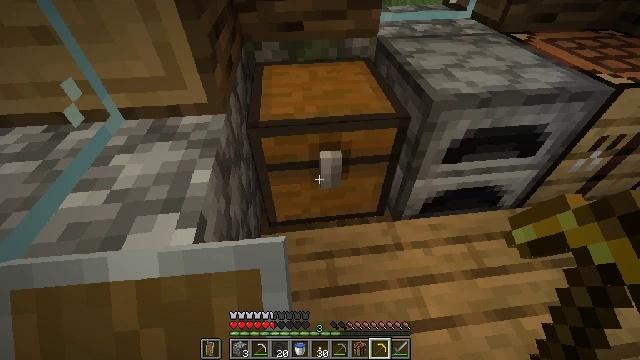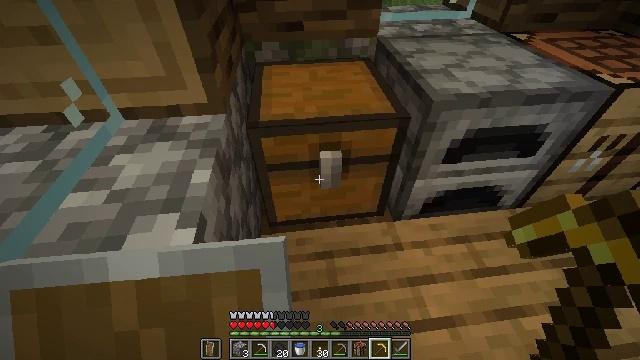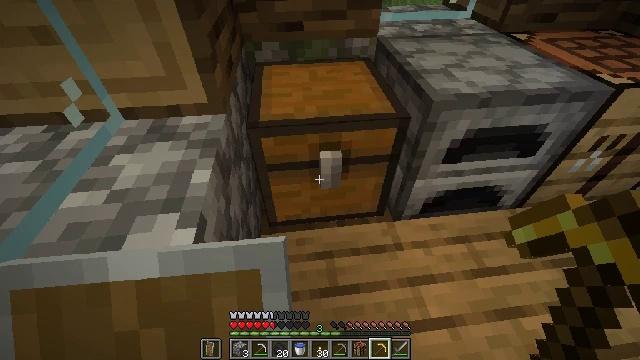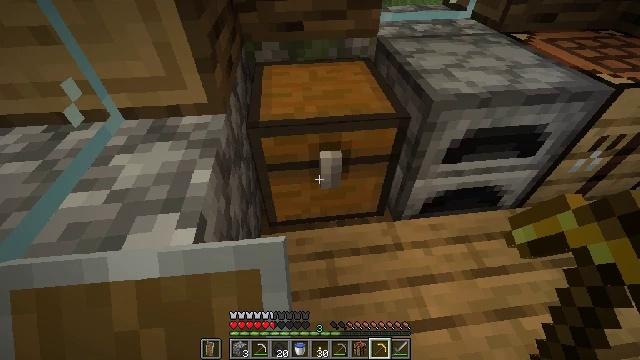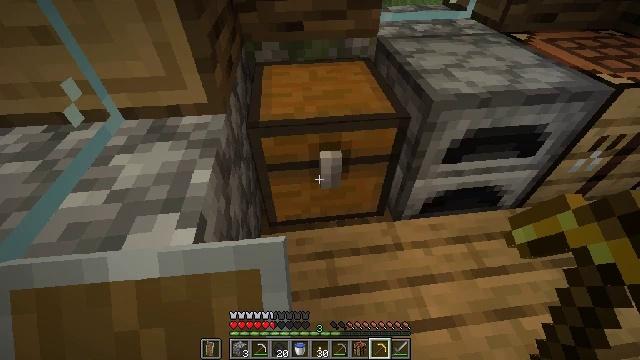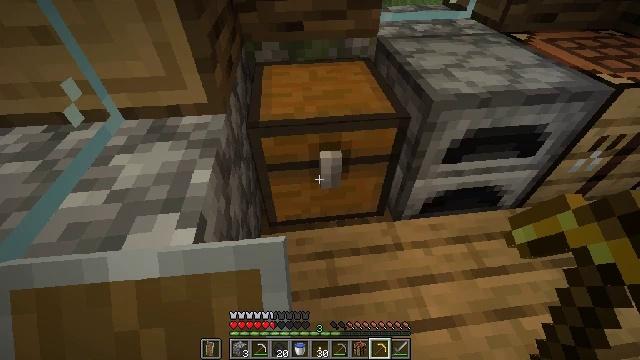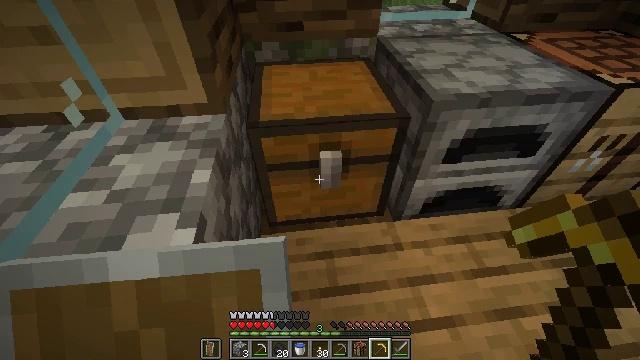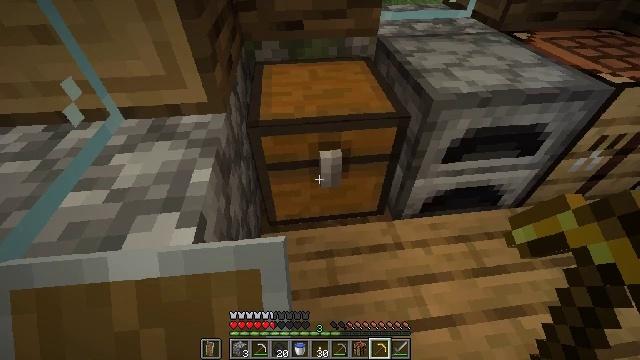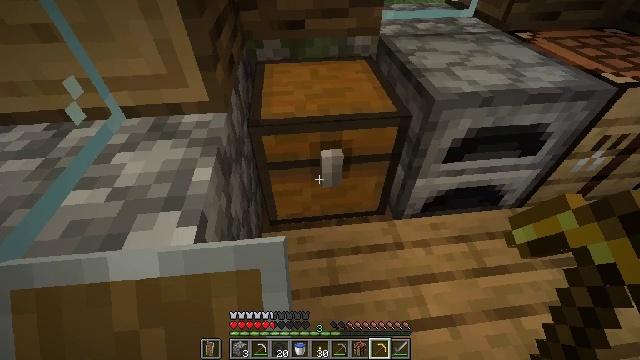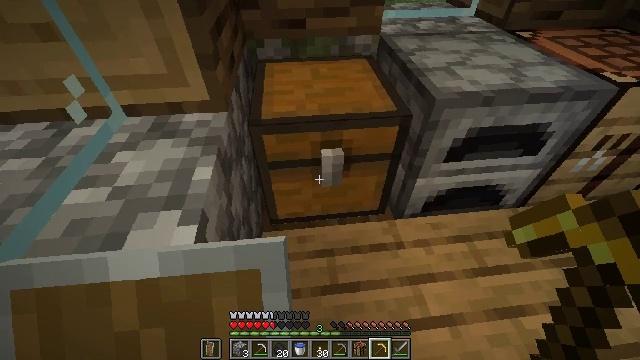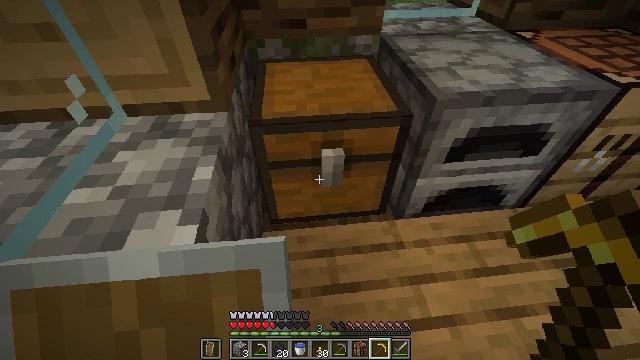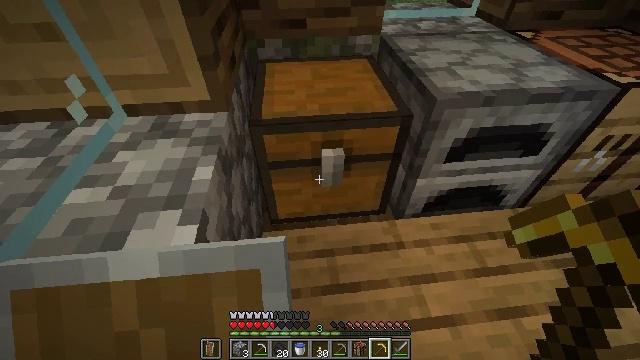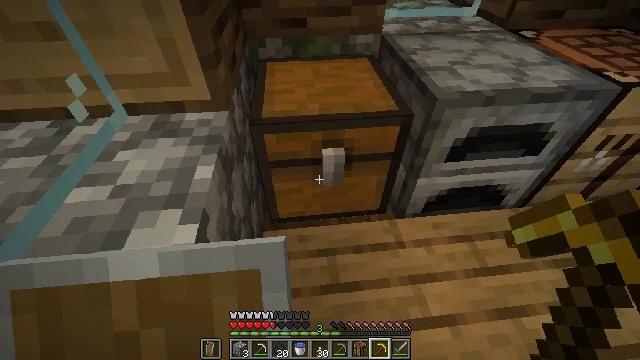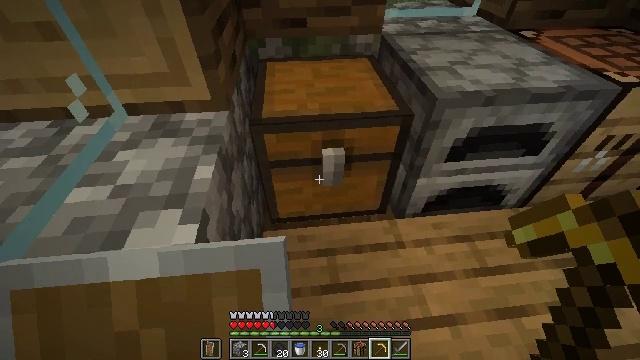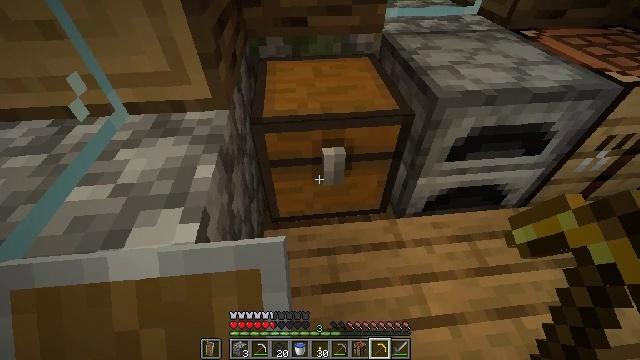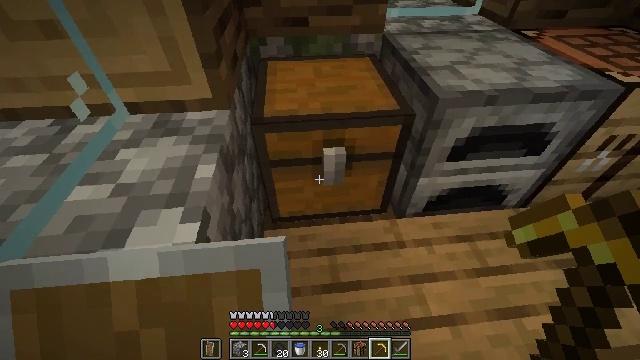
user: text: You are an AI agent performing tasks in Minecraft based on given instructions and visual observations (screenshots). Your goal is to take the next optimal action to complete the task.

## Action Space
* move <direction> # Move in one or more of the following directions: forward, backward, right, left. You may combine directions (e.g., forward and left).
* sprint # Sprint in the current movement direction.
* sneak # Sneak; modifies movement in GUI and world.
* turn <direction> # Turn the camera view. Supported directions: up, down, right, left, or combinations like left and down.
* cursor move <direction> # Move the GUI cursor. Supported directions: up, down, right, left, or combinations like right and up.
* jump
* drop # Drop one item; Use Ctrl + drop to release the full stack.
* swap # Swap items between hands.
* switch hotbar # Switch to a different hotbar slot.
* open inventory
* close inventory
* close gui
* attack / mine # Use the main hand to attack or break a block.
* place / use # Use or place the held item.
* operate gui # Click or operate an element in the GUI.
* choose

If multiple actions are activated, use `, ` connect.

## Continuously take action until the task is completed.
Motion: motion action
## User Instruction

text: Gather grass by holding the left mouse button.
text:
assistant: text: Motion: open inventory
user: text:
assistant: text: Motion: no_op
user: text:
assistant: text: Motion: no_op
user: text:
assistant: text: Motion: no_op
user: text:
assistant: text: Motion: no_op
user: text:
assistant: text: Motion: no_op
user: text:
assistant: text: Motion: no_op
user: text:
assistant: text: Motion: no_op
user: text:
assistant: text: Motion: no_op
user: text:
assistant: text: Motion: no_op
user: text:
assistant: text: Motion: no_op
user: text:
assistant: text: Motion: no_op
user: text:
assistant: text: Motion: no_op
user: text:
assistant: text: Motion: no_op
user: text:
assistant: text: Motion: no_op
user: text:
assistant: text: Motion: no_op
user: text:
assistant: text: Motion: no_op
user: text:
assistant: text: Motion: no_op
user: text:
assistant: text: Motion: no_op
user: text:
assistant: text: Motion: no_op
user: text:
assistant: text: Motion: no_op
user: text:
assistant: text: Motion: no_op
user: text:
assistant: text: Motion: no_op
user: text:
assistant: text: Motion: no_op
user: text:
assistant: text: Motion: no_op
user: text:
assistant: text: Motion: no_op
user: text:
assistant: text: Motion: no_op
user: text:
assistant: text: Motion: no_op
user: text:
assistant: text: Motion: no_op
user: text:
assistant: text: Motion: no_op